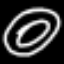
Label: donut